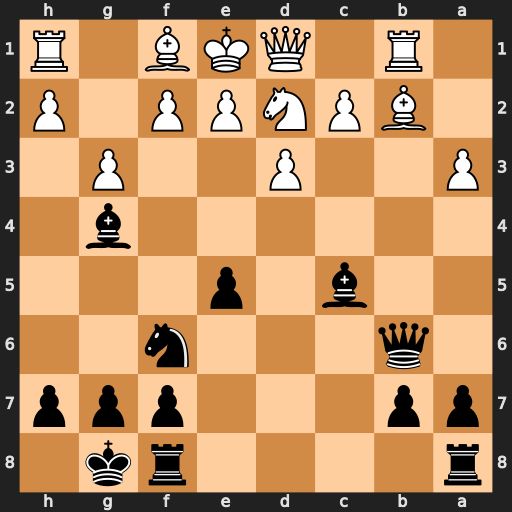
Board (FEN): r4rk1/pp3ppp/1q3n2/2b1p3/6b1/P2P2P1/1BPNPP1P/1R1QKB1R
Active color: b
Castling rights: K
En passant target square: -
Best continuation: Bxf2#